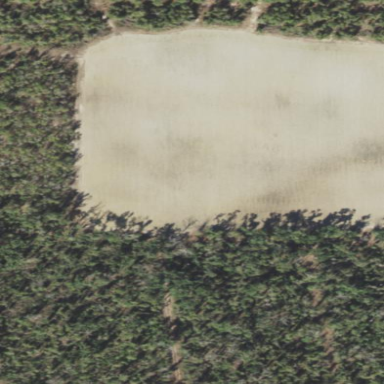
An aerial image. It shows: Patch of scrub vegetation.